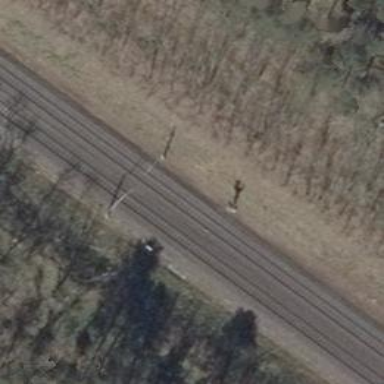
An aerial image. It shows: Railway signal.